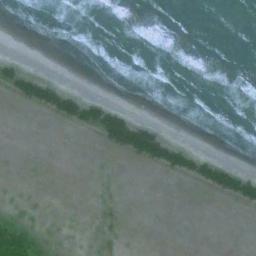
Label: beach